Question:
Need a jquery plugin or any other which will help me draw signature of similar types. Could anyone tel me where can i find such plugin?
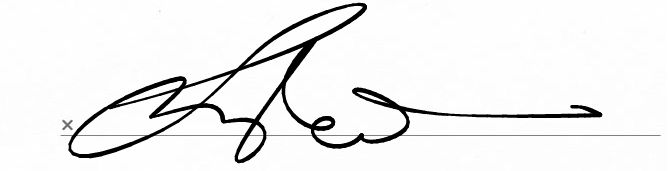
Answer: A more and natural 'curvy' line can be achieved using <URL>
<URL>
Just, the quadraticCurveTo can only have a constant thickness so, by using the below you cannot easily alter the line to make shades pen-angles and pressure effects.
'''
var board = {
width: 560,
height: 190
};
var pen = {
color: "rgb(0, 0, 0)",
size: 2
};
var pts = [];
var isDown = false;
var isTouch = false;
var cvs = document.getElementById('canvas');
var ctx = cvs.getContext('2d');
var cvs2 = document.createElement('canvas');
var ctx2 = cvs2.getContext('2d');
cvs.width = cvs2.width = board.width;
cvs.height = cvs2.height = board.height;
function penDown(ev) {
ev.preventDefault();
isTouch = ev.type === "touchstart";
ev = isTouch ? ev.touches[0] : ev;
isDown = true;
pts.push({
x: ev.clientX,
y: ev.clientY
});
drawPoints();
}
function penMove(ev) {
ev.preventDefault();
ev = isTouch ? ev.touches[0] : ev;
if (isDown) {
ctx.clearRect(0, 0, board.width, board.height);
ctx.drawImage(cvs2, 0, 0); // Draw to inmemory cvs2
pts.push({
x: ev.clientX,
y: ev.clientY
});
drawPoints();
}
}
function penUp(ev) {
ev.preventDefault();
isDown = isTouch = false;
pts = [];
// Save state to in-memory cvs2
ctx2.clearRect(0, 0, board.width, board.height);
ctx2.drawImage(cvs, 0, 0);
}
function clear() {
ctx.clearRect(0, 0, board.width, board.height);
ctx2.clearRect(0, 0, board.width, board.height);
}
function drawPoints() {
var i = 0;
var i2 = pts.length > 1 ? 1 : 0;
ctx.beginPath();
ctx.lineWidth = pen.size;
ctx.lineJoin = 'round';
ctx.lineCap = 'round';
ctx.moveTo(pts[0].x, pts[0].y);
for (; i < pts.length - i2; i++) {
ctx.quadraticCurveTo(
pts[i].x,
pts[i].y,
(pts[i].x + pts[i + i2].x) / 2,
(pts[i].y + pts[i + i2].y) / 2
);
}
ctx.strokeStyle = pen.color;
ctx.stroke();
ctx.closePath();
}
// EVENTS
cvs.addEventListener('touchstart', penDown);
cvs.addEventListener('touchmove', penMove);
cvs.addEventListener('touchend', penUp);
cvs.addEventListener('mousedown', penDown);
cvs.addEventListener('mousemove', penMove);
cvs.addEventListener('mouseup', penUp);
document.getElementById("clear").addEventListener("click", clear);
'''
'''
body {margin:0;}
#canvas{display: block; box-shadow: inset 0 0 0 2px #ccc;}
#clear {position: absolute; top:0; left: 0;}
'''
'''
<canvas id='canvas'></canvas>
<button id="clear">CLEAR</button>
'''